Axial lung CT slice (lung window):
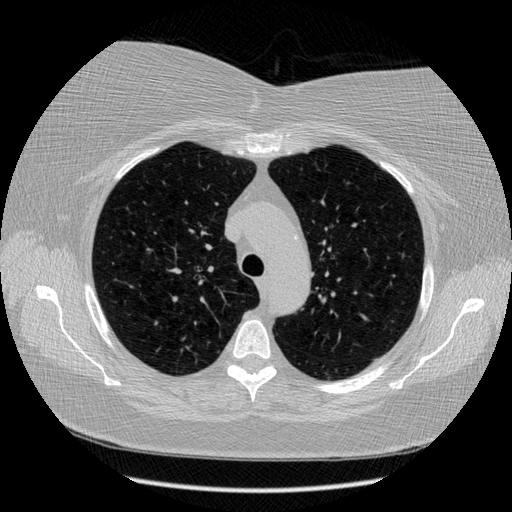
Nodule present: no